Field crop: maize
Growth stage: 2
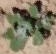
Species: chenopodium